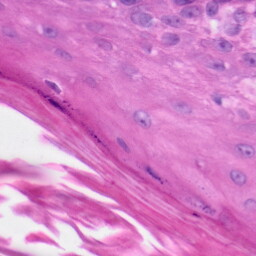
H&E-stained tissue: Skin